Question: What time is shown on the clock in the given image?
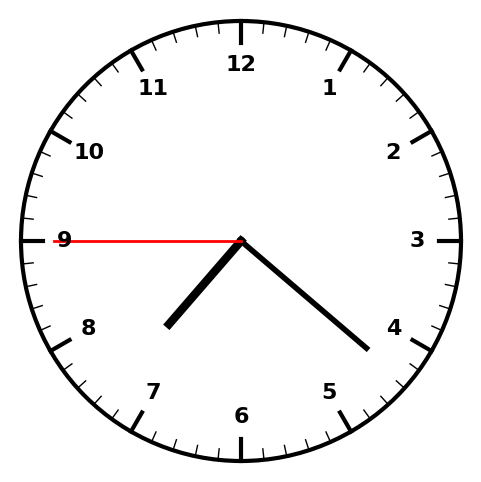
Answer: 07:21:45